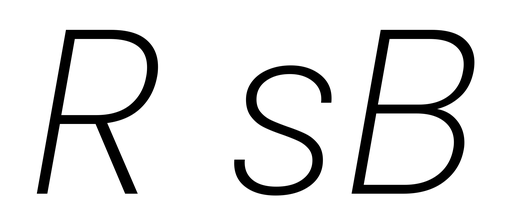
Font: Poppins-ExtraLightItalic